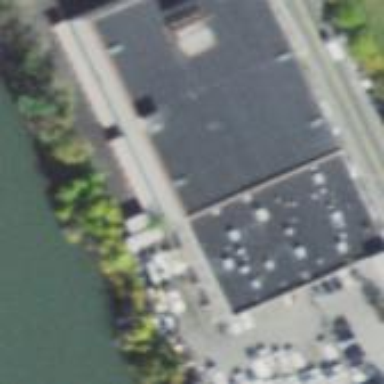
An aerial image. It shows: Building.